Question: I have a fluid-width div with rounded corners using the border-radius, as well as a large border on one-side of the div colored differently.
When the browser window is small enough, the borders all behave as it should. However, when I enlarge the window size, I start to see the color bleed through in the center of my div.
I was wondering if anyone had an idea of a possible solution could be.
---
> {border: 1px solid #CCC; margin-bottom: 15px;
-moz-border-radius: 6px;
-webkit-border-radius: 6px; border-radius: 6px; background: #F3F3F3;} {border-left: 7px solid #EF831B;}
---
Screenshot

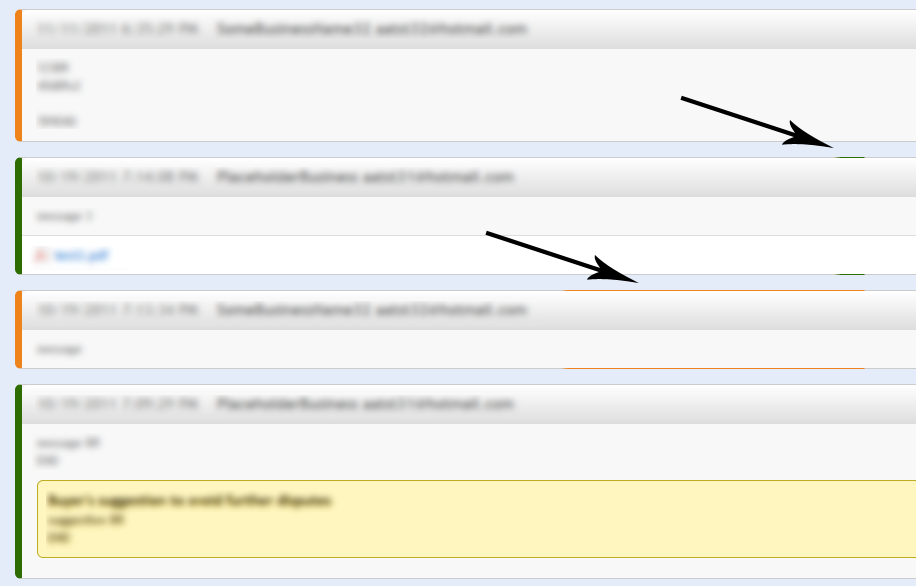
Answer: Crikey, looks like you've found a WebKit bug. Nasty one.
The best I can come up with for a workaround is to add an extra '<div>' (whee, it's like IE6 all over again) inside '.seller-msg', and put the thin grey border on that '<div>' instead.
- <URL>
Hopefully someone can come up with something better.
---
If you wanted to report the bug to the WebKit team, the procedure is detailed here:
- <URL>
I've <URL>, and the bug is present there too:
- <URL>
I've also done a Bugzilla search for "border-radius color", and I can't see any bugs that match this one.
- <URL>